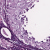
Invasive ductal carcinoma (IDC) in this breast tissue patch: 0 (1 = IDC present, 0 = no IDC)